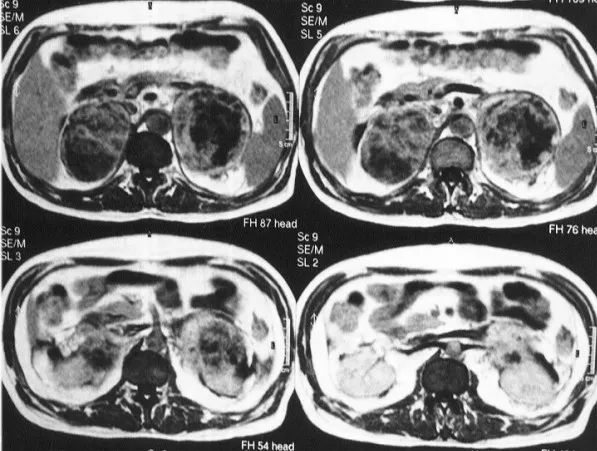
T1 weighted MR image showing enhancement after i. v. administration of contrast agent.
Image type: radiology (mri)